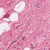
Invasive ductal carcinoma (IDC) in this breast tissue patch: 0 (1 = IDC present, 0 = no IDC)